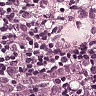
Metastatic tissue present: yes